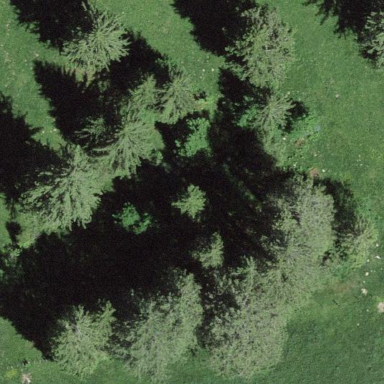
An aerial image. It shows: Serene woodland landscape.